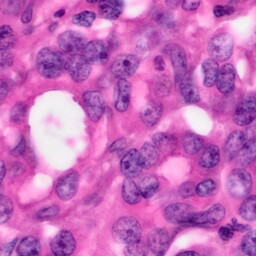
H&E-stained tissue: Pancreatic